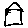
Label: house